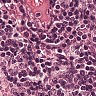
Metastatic tissue present: no